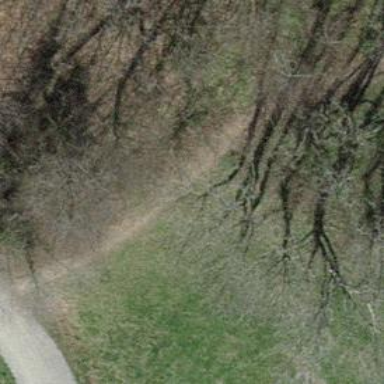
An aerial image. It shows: Unpaved path.